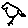
Label: bird